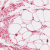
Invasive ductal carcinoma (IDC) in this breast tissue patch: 0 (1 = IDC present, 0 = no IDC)